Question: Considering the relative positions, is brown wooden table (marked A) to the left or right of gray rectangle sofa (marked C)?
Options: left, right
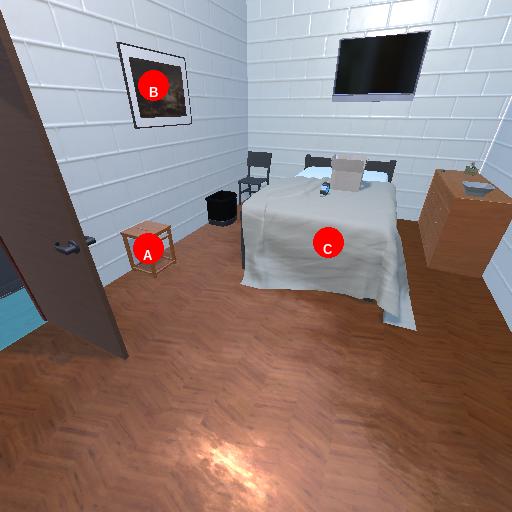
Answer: left